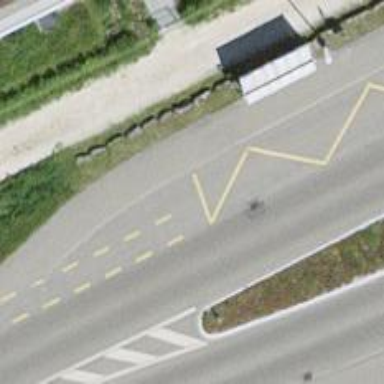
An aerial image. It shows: Bus stop with shelter. It is platform for public transport.